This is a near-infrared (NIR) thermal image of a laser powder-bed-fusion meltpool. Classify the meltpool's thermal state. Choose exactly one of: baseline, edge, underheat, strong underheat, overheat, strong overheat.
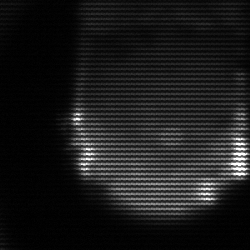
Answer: edge